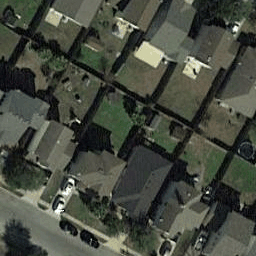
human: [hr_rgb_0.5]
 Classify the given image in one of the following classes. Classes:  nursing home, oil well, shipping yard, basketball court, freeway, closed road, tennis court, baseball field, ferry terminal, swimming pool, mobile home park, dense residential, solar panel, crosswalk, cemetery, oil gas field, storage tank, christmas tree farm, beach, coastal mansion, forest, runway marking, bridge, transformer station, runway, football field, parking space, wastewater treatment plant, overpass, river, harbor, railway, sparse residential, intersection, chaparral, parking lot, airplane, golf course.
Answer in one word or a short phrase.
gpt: dense residential